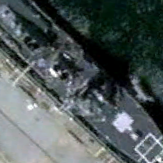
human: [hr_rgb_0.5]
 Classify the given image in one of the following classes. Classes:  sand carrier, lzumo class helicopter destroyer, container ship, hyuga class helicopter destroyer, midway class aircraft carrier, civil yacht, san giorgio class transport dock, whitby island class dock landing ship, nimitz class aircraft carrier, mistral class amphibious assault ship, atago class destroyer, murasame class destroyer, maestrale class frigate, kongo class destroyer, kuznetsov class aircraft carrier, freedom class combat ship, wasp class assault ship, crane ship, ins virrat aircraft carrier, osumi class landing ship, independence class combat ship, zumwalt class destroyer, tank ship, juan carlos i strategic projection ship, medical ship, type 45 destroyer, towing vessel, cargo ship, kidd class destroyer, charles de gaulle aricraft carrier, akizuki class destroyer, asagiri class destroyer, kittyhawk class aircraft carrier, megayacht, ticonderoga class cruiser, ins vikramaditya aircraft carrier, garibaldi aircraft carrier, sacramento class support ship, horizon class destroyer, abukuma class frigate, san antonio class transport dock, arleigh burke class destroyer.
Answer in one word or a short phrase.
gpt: Arleigh Burke class destroyer